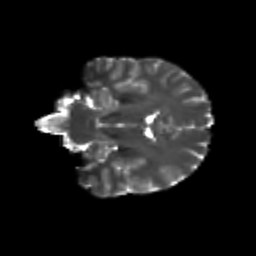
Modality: T2w
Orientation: coronal
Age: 30
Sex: male
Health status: healthy
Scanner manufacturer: siemens
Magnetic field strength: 3 T
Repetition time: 8.6 s
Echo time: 0.095 s